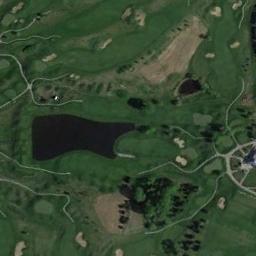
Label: golf_course